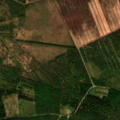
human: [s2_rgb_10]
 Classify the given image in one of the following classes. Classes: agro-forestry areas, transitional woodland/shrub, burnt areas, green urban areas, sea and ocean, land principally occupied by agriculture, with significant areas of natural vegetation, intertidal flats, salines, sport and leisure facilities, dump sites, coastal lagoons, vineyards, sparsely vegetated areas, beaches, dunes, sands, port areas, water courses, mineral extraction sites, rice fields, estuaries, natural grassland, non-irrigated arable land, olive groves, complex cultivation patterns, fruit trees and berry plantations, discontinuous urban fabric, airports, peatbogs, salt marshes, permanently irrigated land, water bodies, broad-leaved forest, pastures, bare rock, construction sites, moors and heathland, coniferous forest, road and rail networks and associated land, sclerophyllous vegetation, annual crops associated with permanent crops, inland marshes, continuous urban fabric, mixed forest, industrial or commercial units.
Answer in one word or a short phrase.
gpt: non-irrigated arable land, coniferous forest, mixed forest, transitional woodland/shrub